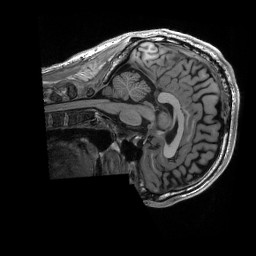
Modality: T1w
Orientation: sagittal
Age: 30
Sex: male
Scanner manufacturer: siemens
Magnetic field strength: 3 T
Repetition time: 2.53 s
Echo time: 0.0033 s